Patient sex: F
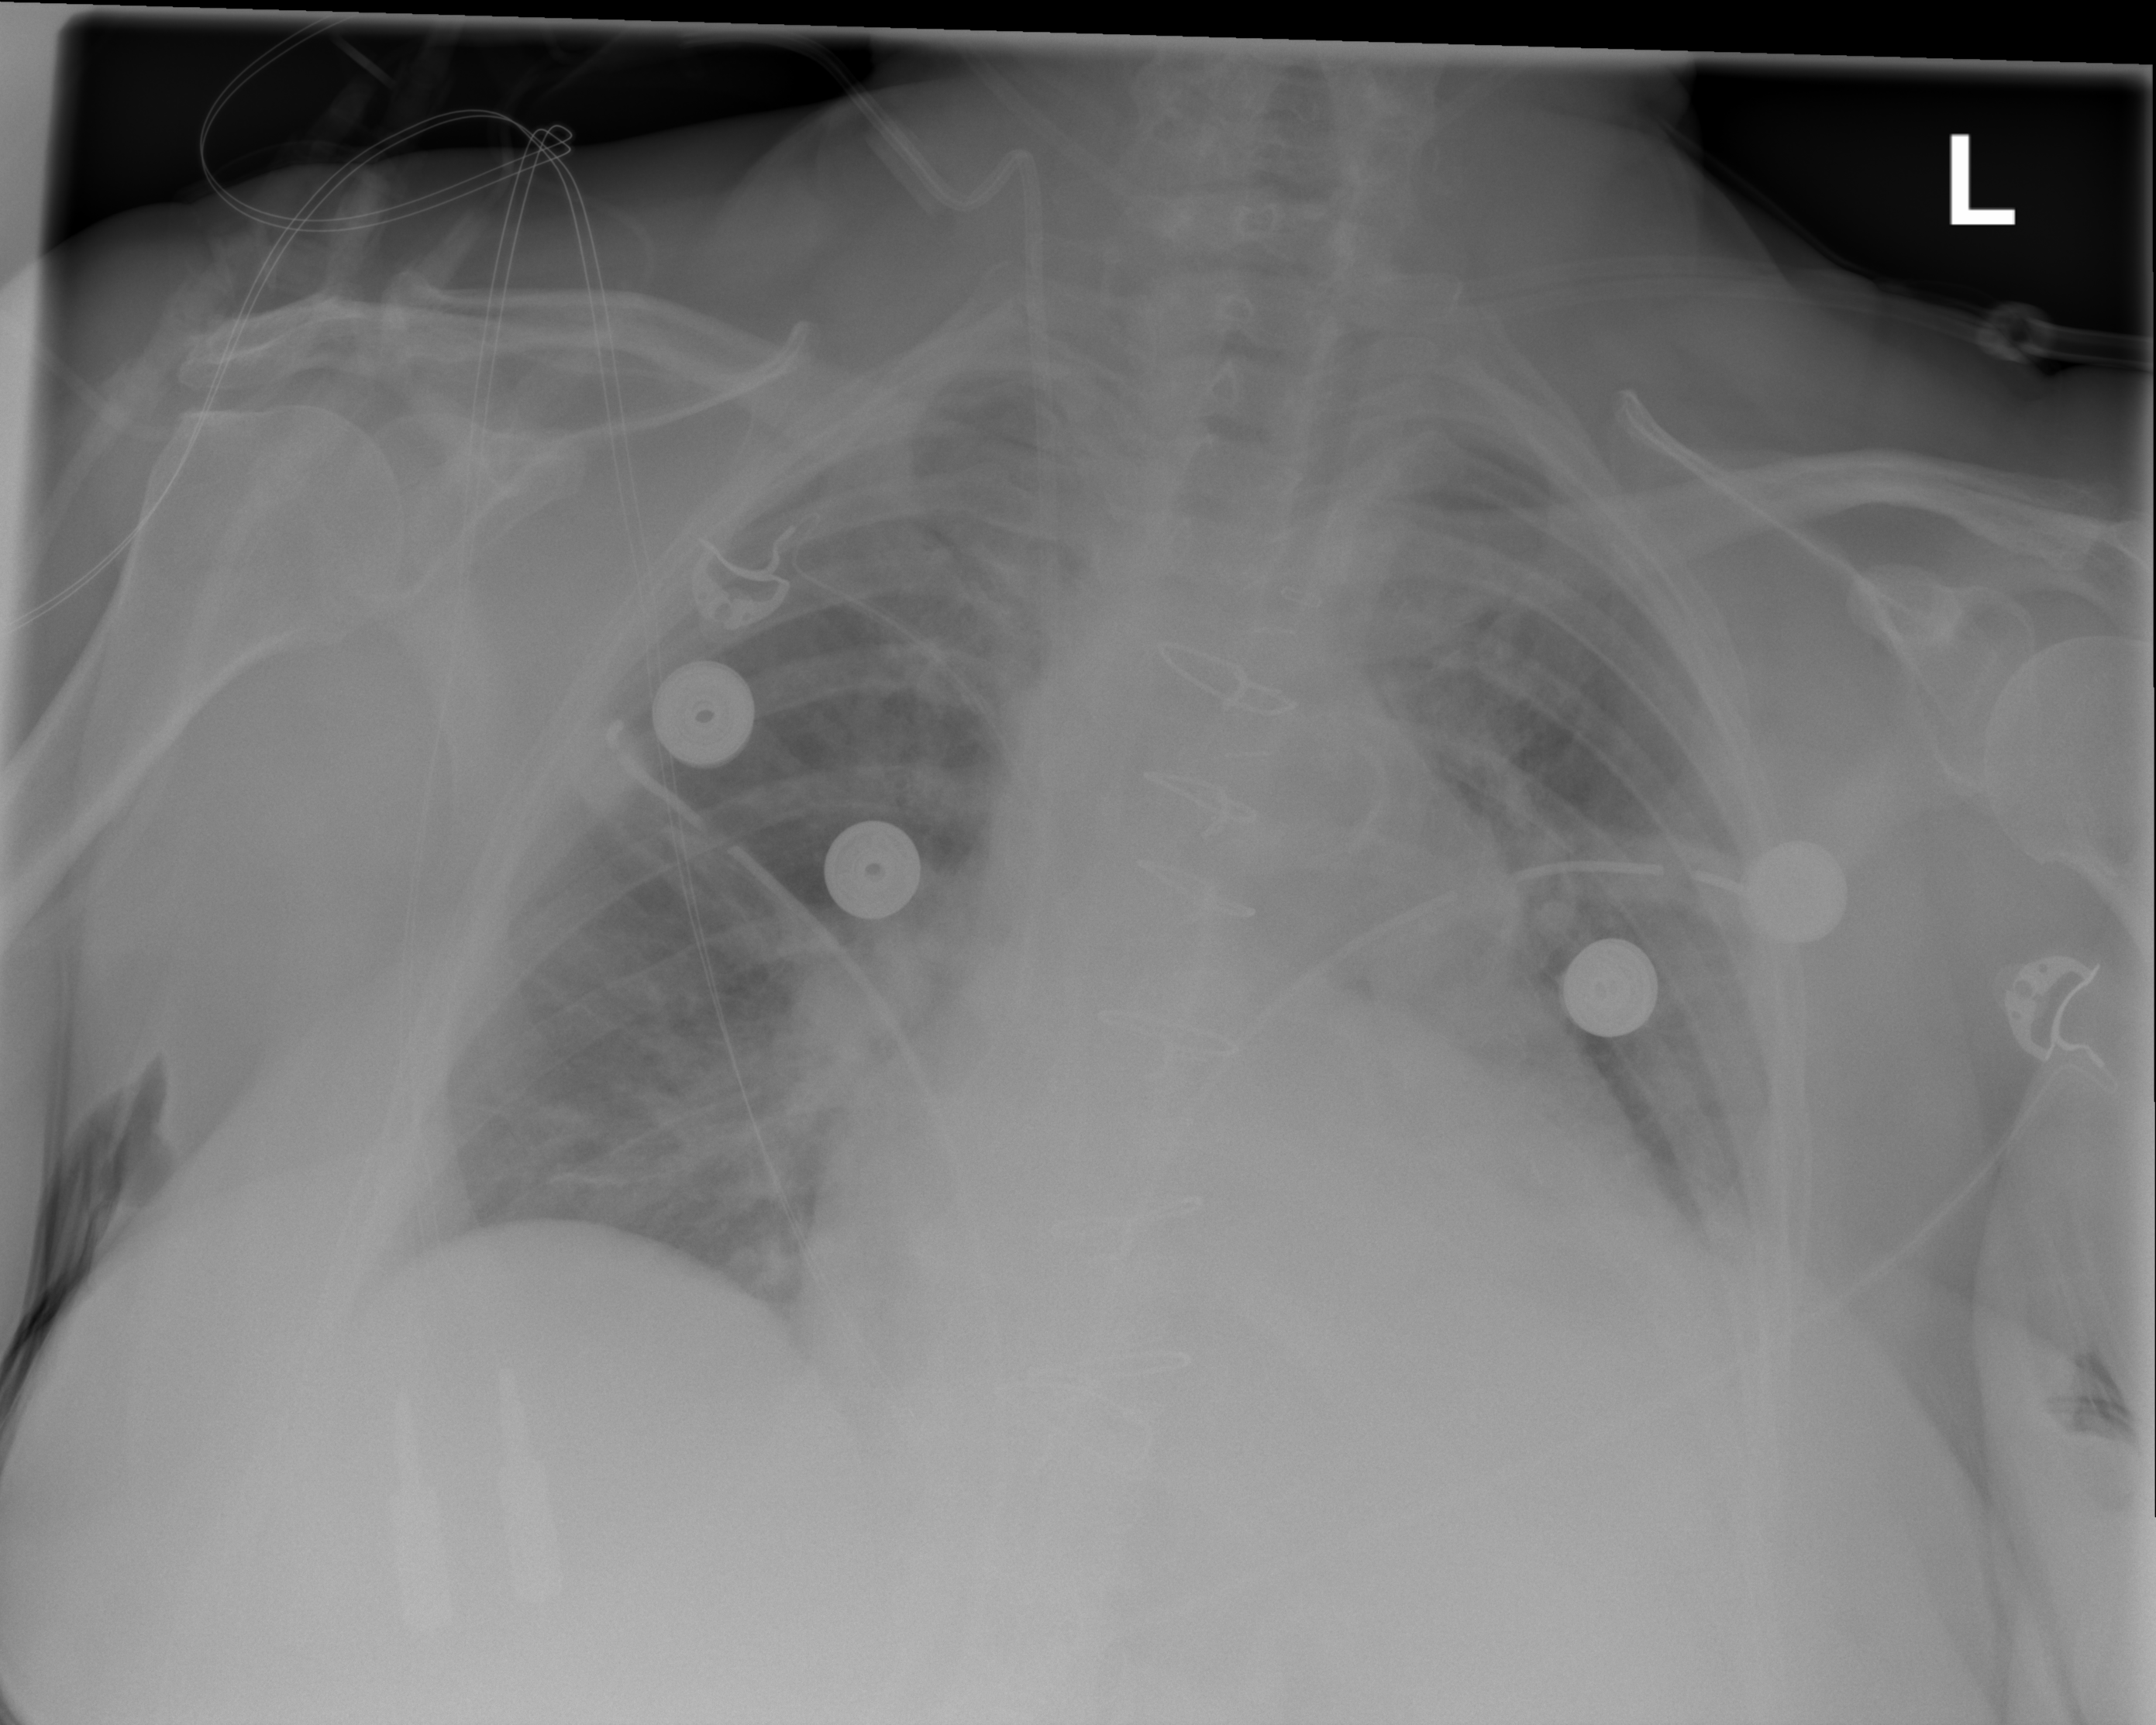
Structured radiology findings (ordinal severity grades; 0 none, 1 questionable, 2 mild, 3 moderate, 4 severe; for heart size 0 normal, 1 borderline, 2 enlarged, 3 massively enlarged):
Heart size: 2
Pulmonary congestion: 0
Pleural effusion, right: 0
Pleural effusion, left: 2
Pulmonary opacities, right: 2
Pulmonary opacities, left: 2
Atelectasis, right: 2
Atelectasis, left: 2